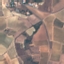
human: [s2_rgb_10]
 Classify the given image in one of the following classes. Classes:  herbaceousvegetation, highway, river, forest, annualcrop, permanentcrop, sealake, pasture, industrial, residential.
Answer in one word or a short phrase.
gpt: PermanentCrop